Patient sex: F
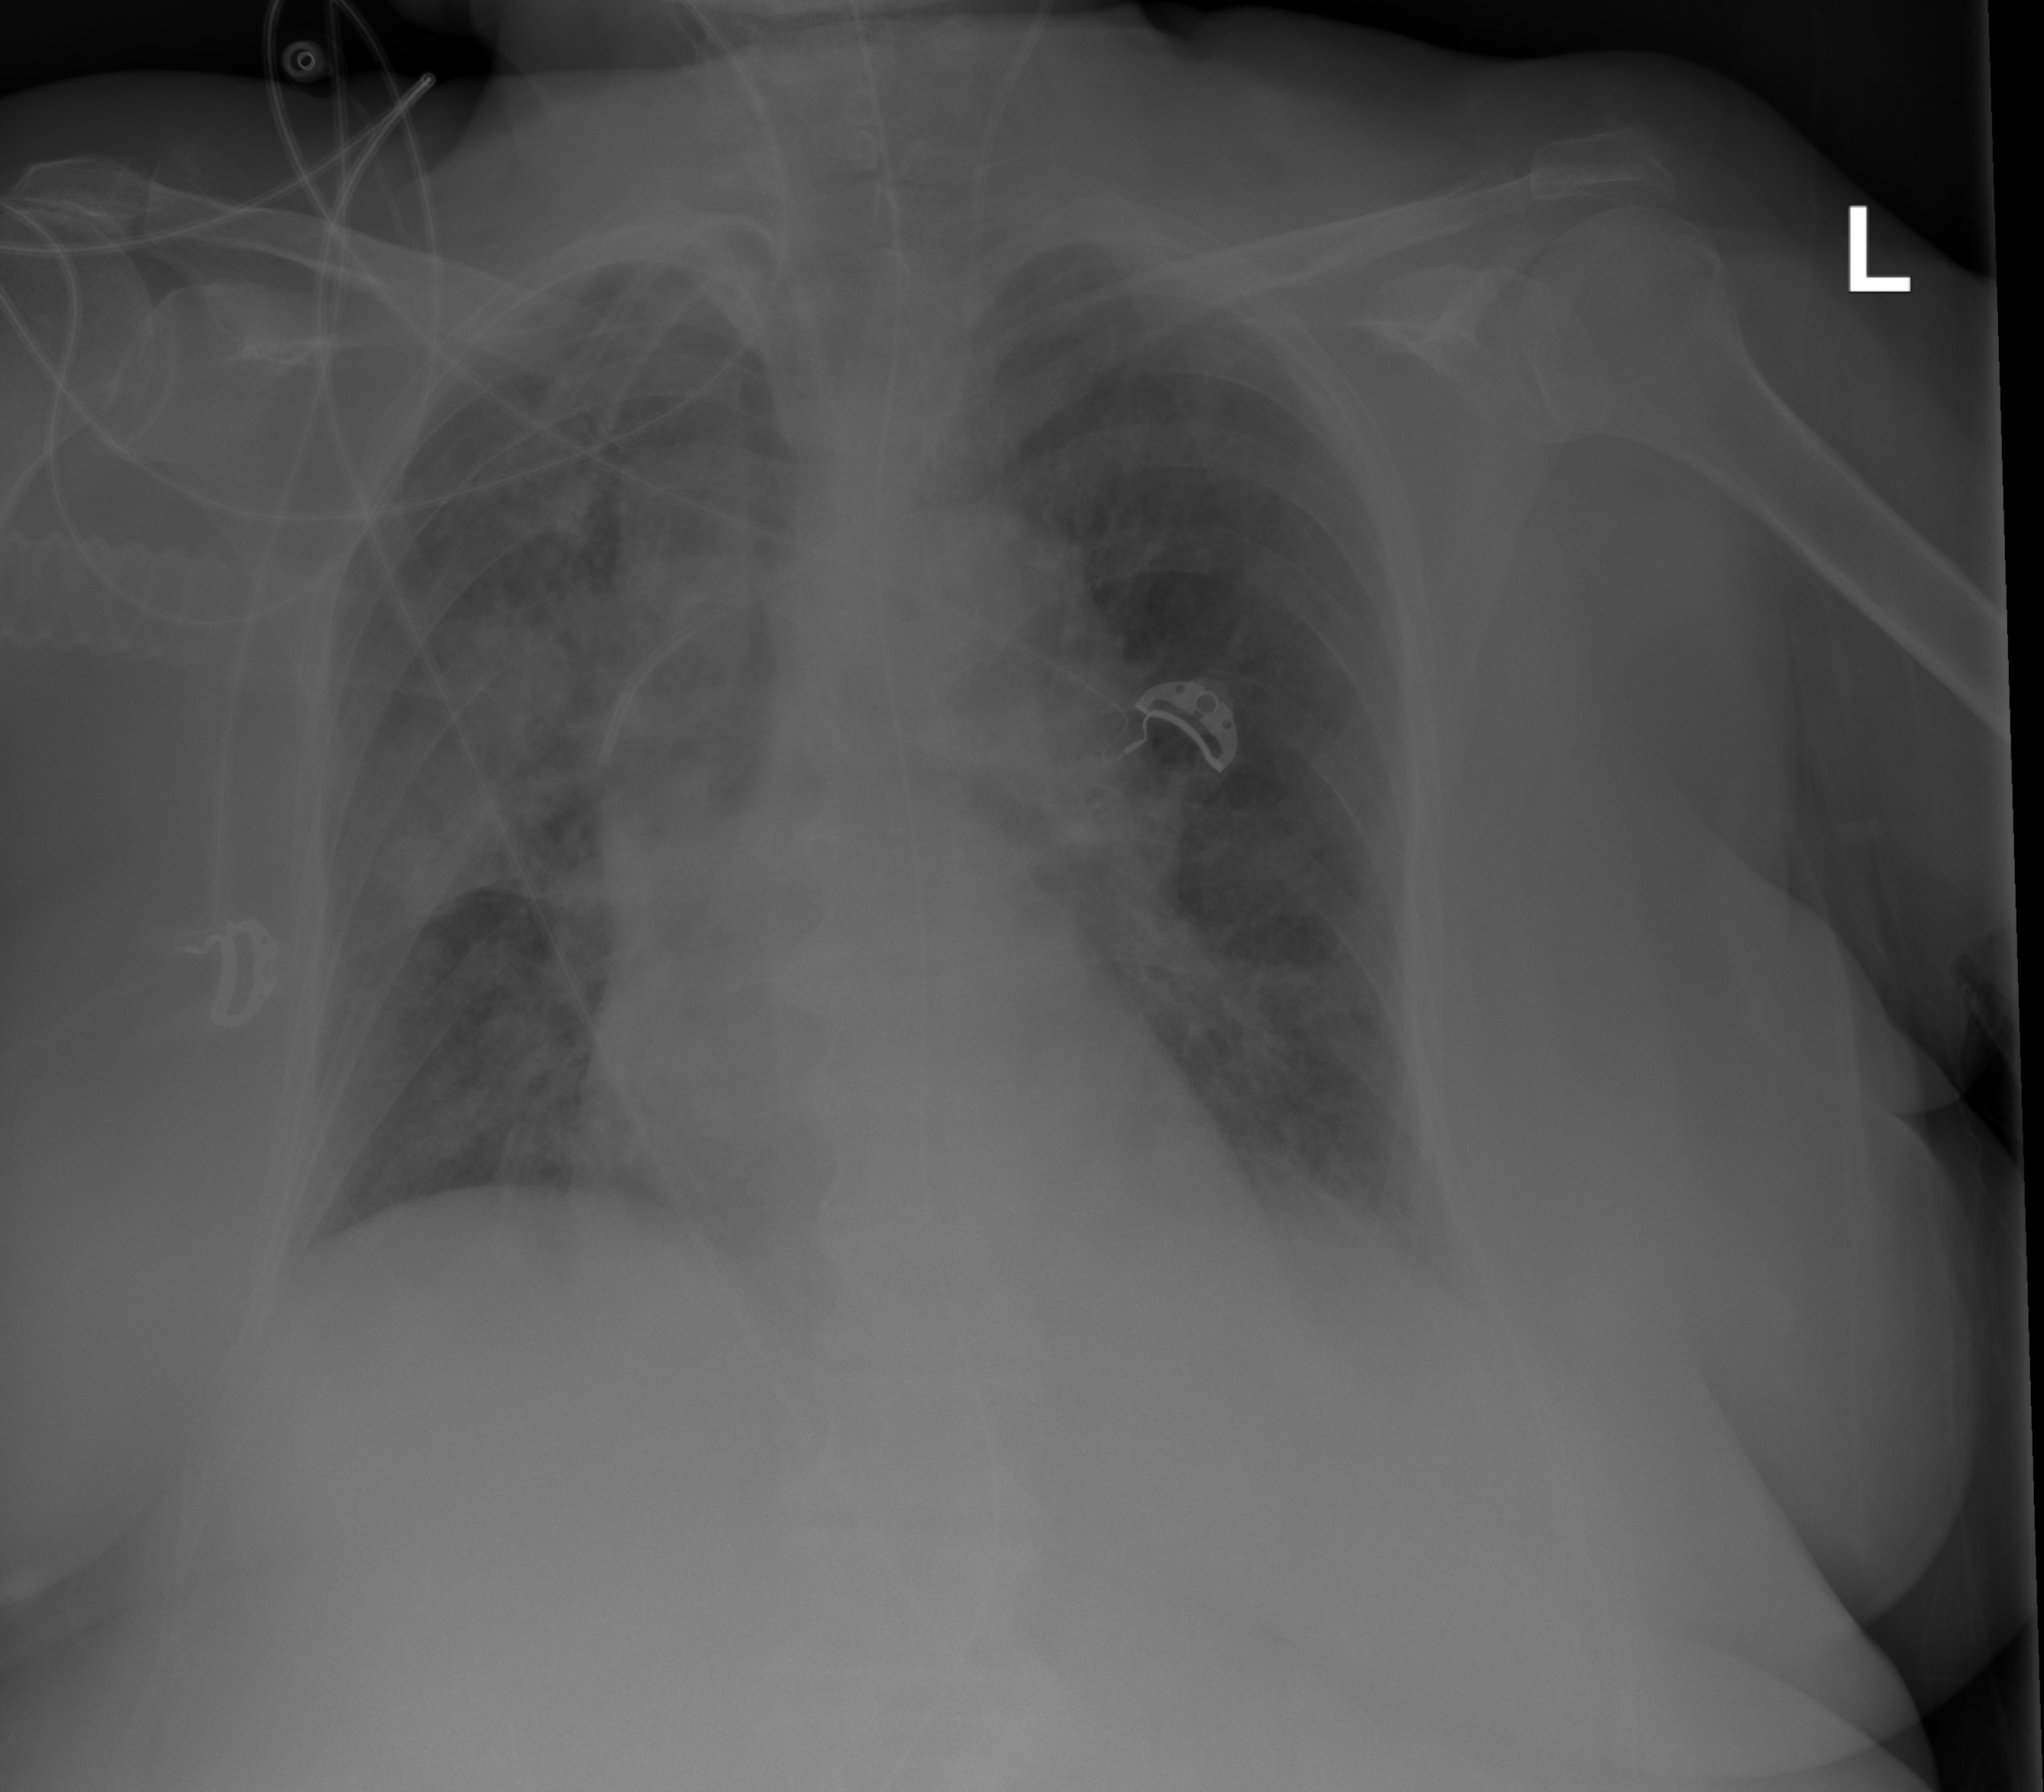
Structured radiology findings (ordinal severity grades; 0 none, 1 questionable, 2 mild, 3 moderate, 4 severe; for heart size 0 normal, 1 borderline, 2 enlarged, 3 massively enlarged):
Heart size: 2
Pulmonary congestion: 2
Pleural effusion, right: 2
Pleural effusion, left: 2
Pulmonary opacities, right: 3
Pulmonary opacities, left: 2
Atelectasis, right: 3
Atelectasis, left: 2